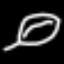
Label: leaf